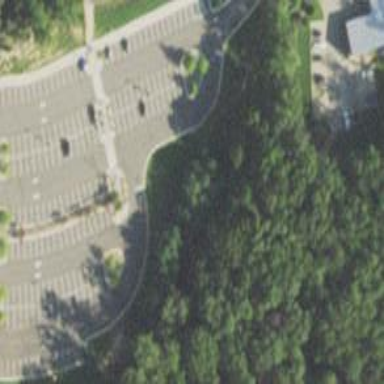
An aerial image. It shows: Parking area with asphalt surface.